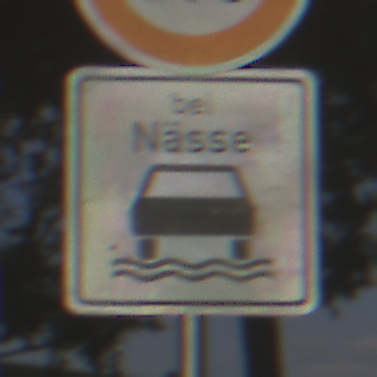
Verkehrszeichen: BeiNaesse
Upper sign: Geschwindigkeit110
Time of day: MorningAfternoon
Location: Outdoor (Nature)
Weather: Clear
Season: NotSpecified
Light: Natural